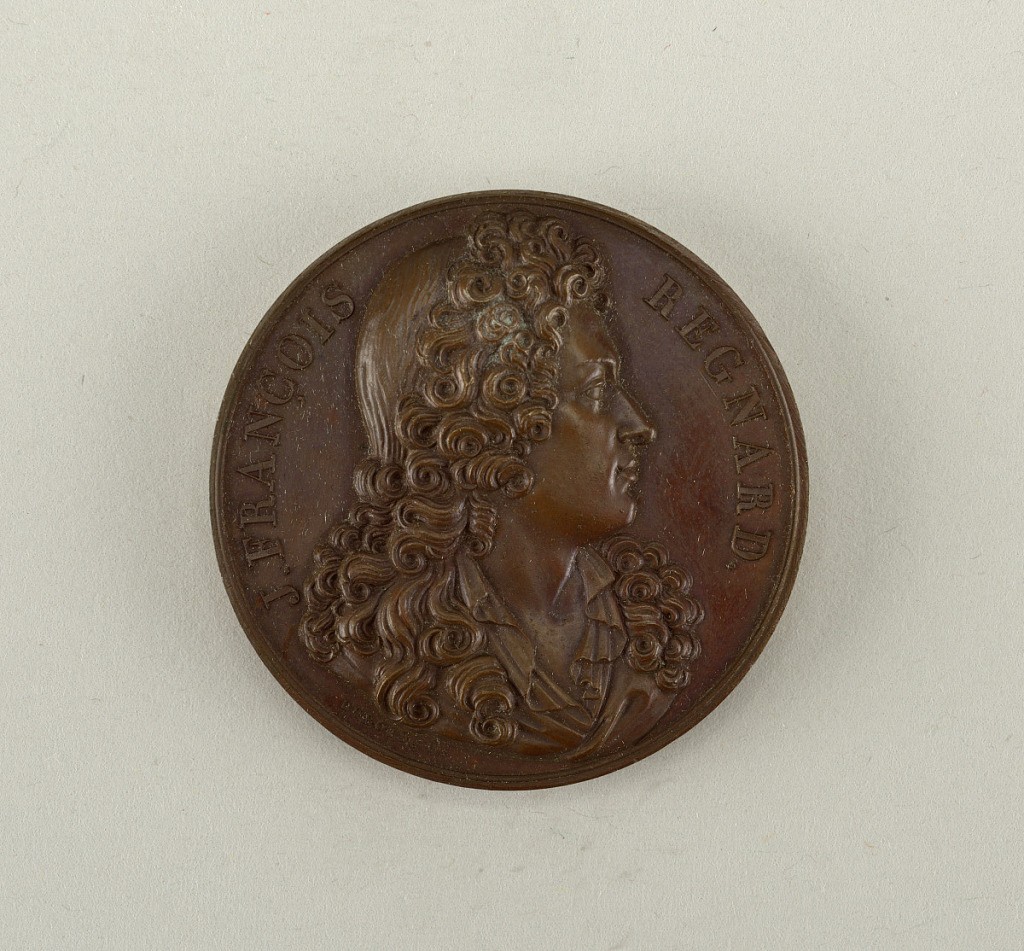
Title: Galerie métallique des grands hommes français (Great Men of France)
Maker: Jean Joseph Dubois, French, 1798 - 1841
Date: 1818
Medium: Cast bronze
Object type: Medal
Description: Bust of Jean-François Regnard (1655 -1709), to the right.